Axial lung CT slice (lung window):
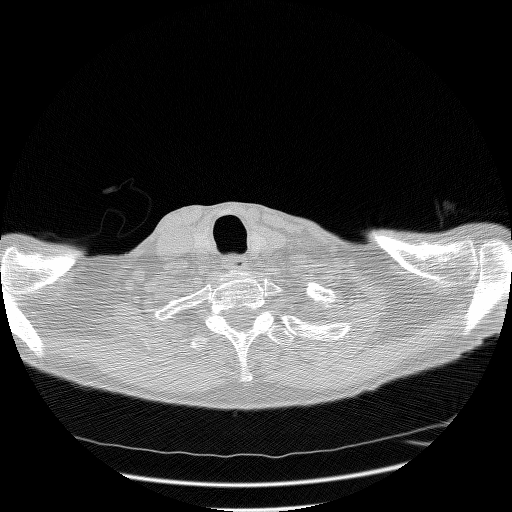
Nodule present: no